Interaction volume radius: 5 \u00c5
Interaction volume height: 15 \u00c5
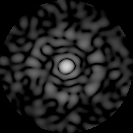
Disorder parameter: 0.869